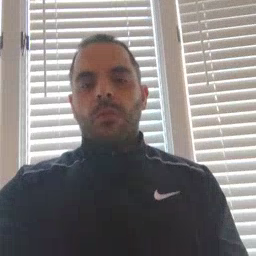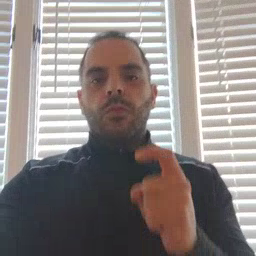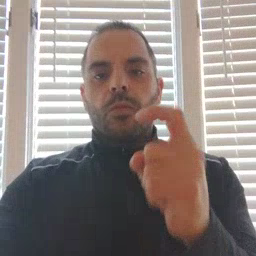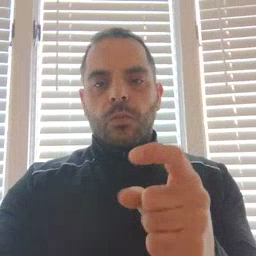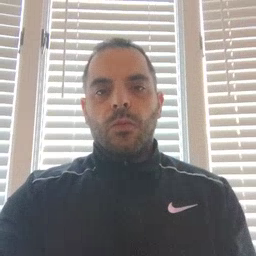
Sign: give